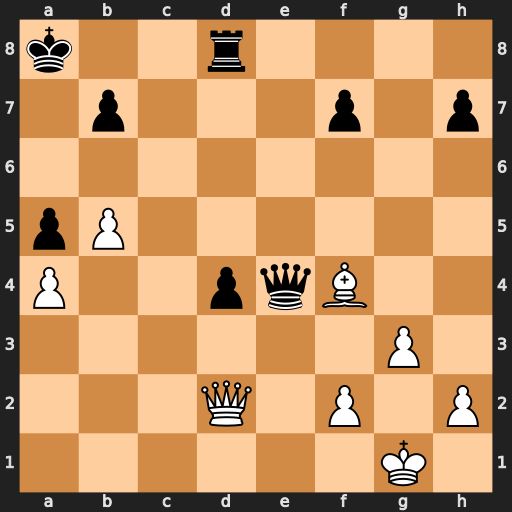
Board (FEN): k2r4/1p3p1p/8/pP6/P2pqB2/6P1/3Q1P1P/6K1
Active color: w
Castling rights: -
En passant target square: -
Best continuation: Qxa5#